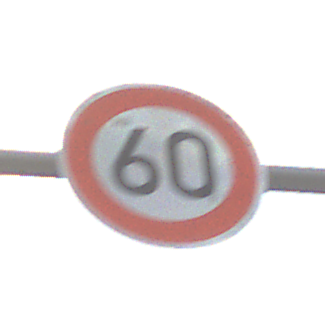
Verkehrszeichen: Geschwindigkeit60
Umgebung: Outdoor, Suburban
Tageszeit: MorningAfternoon
Wetter: Overcast
Licht: Natural
Jahreszeit: NotSpecified
Kontrast: LowContrast